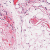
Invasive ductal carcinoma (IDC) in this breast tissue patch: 1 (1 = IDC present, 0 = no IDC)